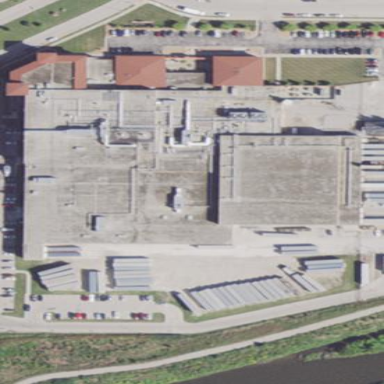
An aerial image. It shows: Industrial area with factory.